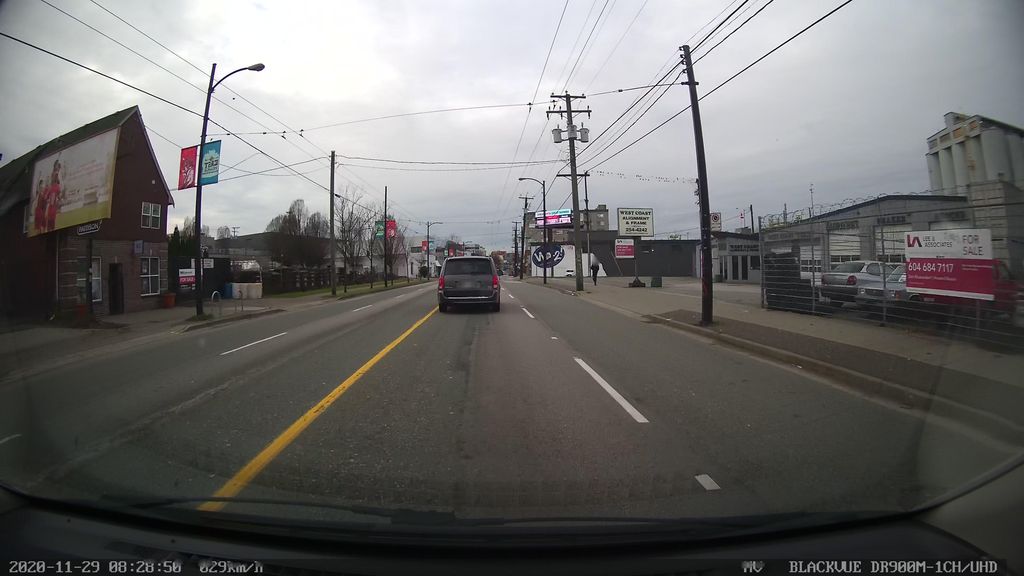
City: vancouver